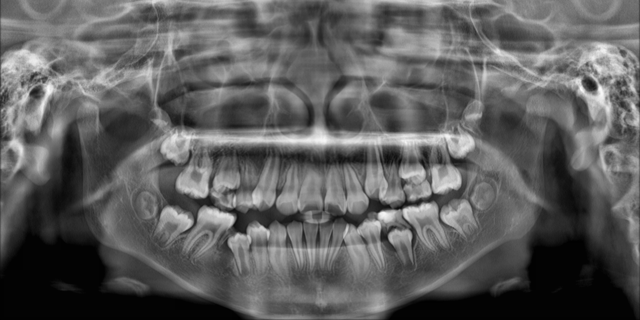
adult